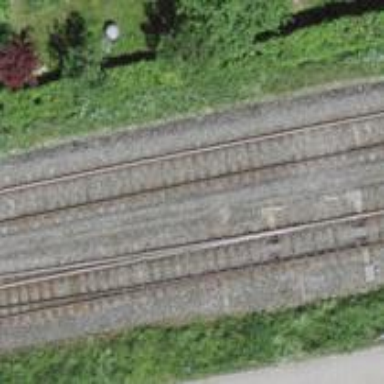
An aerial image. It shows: Single railway track with electrification through contact line.